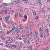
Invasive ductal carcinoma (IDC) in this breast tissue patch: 1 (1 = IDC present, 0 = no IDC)